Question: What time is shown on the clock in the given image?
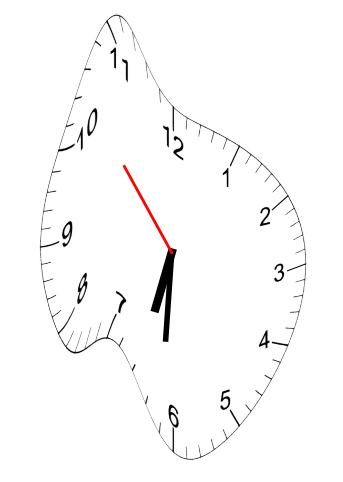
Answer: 06:30:53